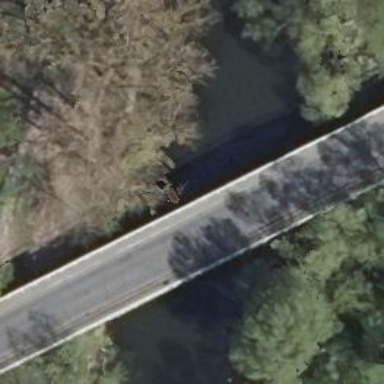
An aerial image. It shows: There is bridge in the image.